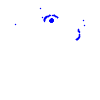
Particle: pion